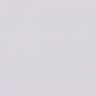
Metastatic tissue present: no